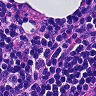
Metastatic tissue present: no